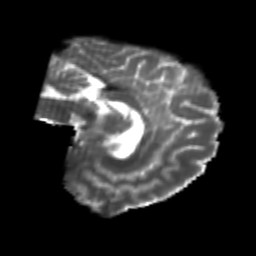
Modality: T2w
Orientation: sagittal
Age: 24
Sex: female
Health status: healthy
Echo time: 0.074 s